Field crop: maize
Growth stage: 2
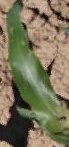
Species: maize